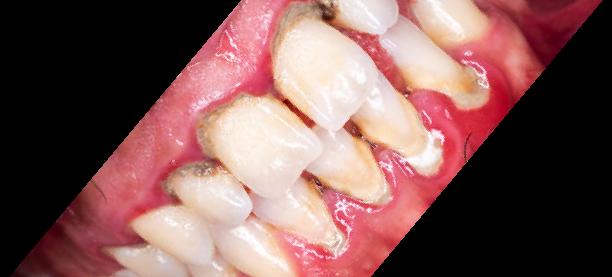
Condition: Gingivitis